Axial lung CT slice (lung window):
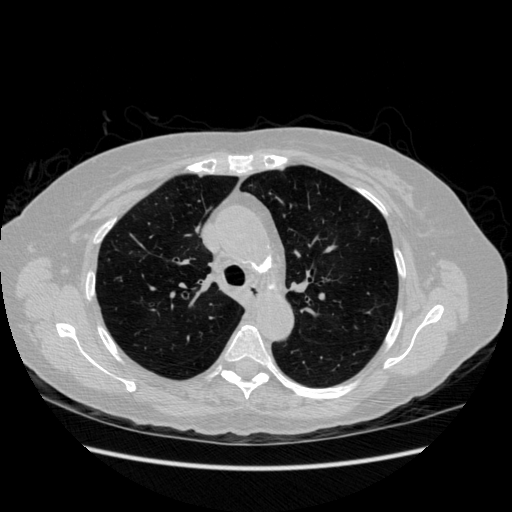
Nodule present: no